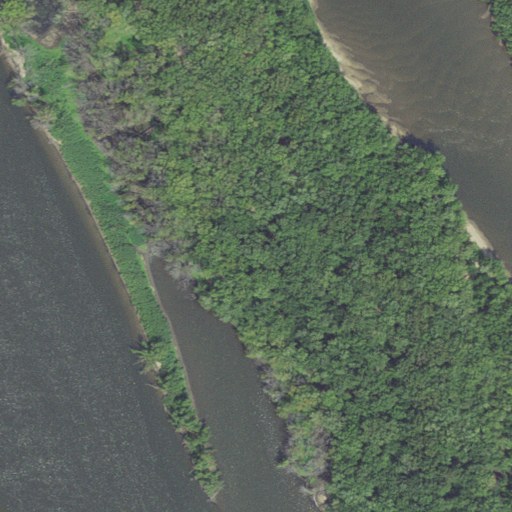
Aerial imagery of island in Wisconsin named Island Number One Hundred Seventy-seven containing woody wetlands, open water, and herbaceous wetlands